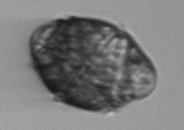
Label: Margalefidinium